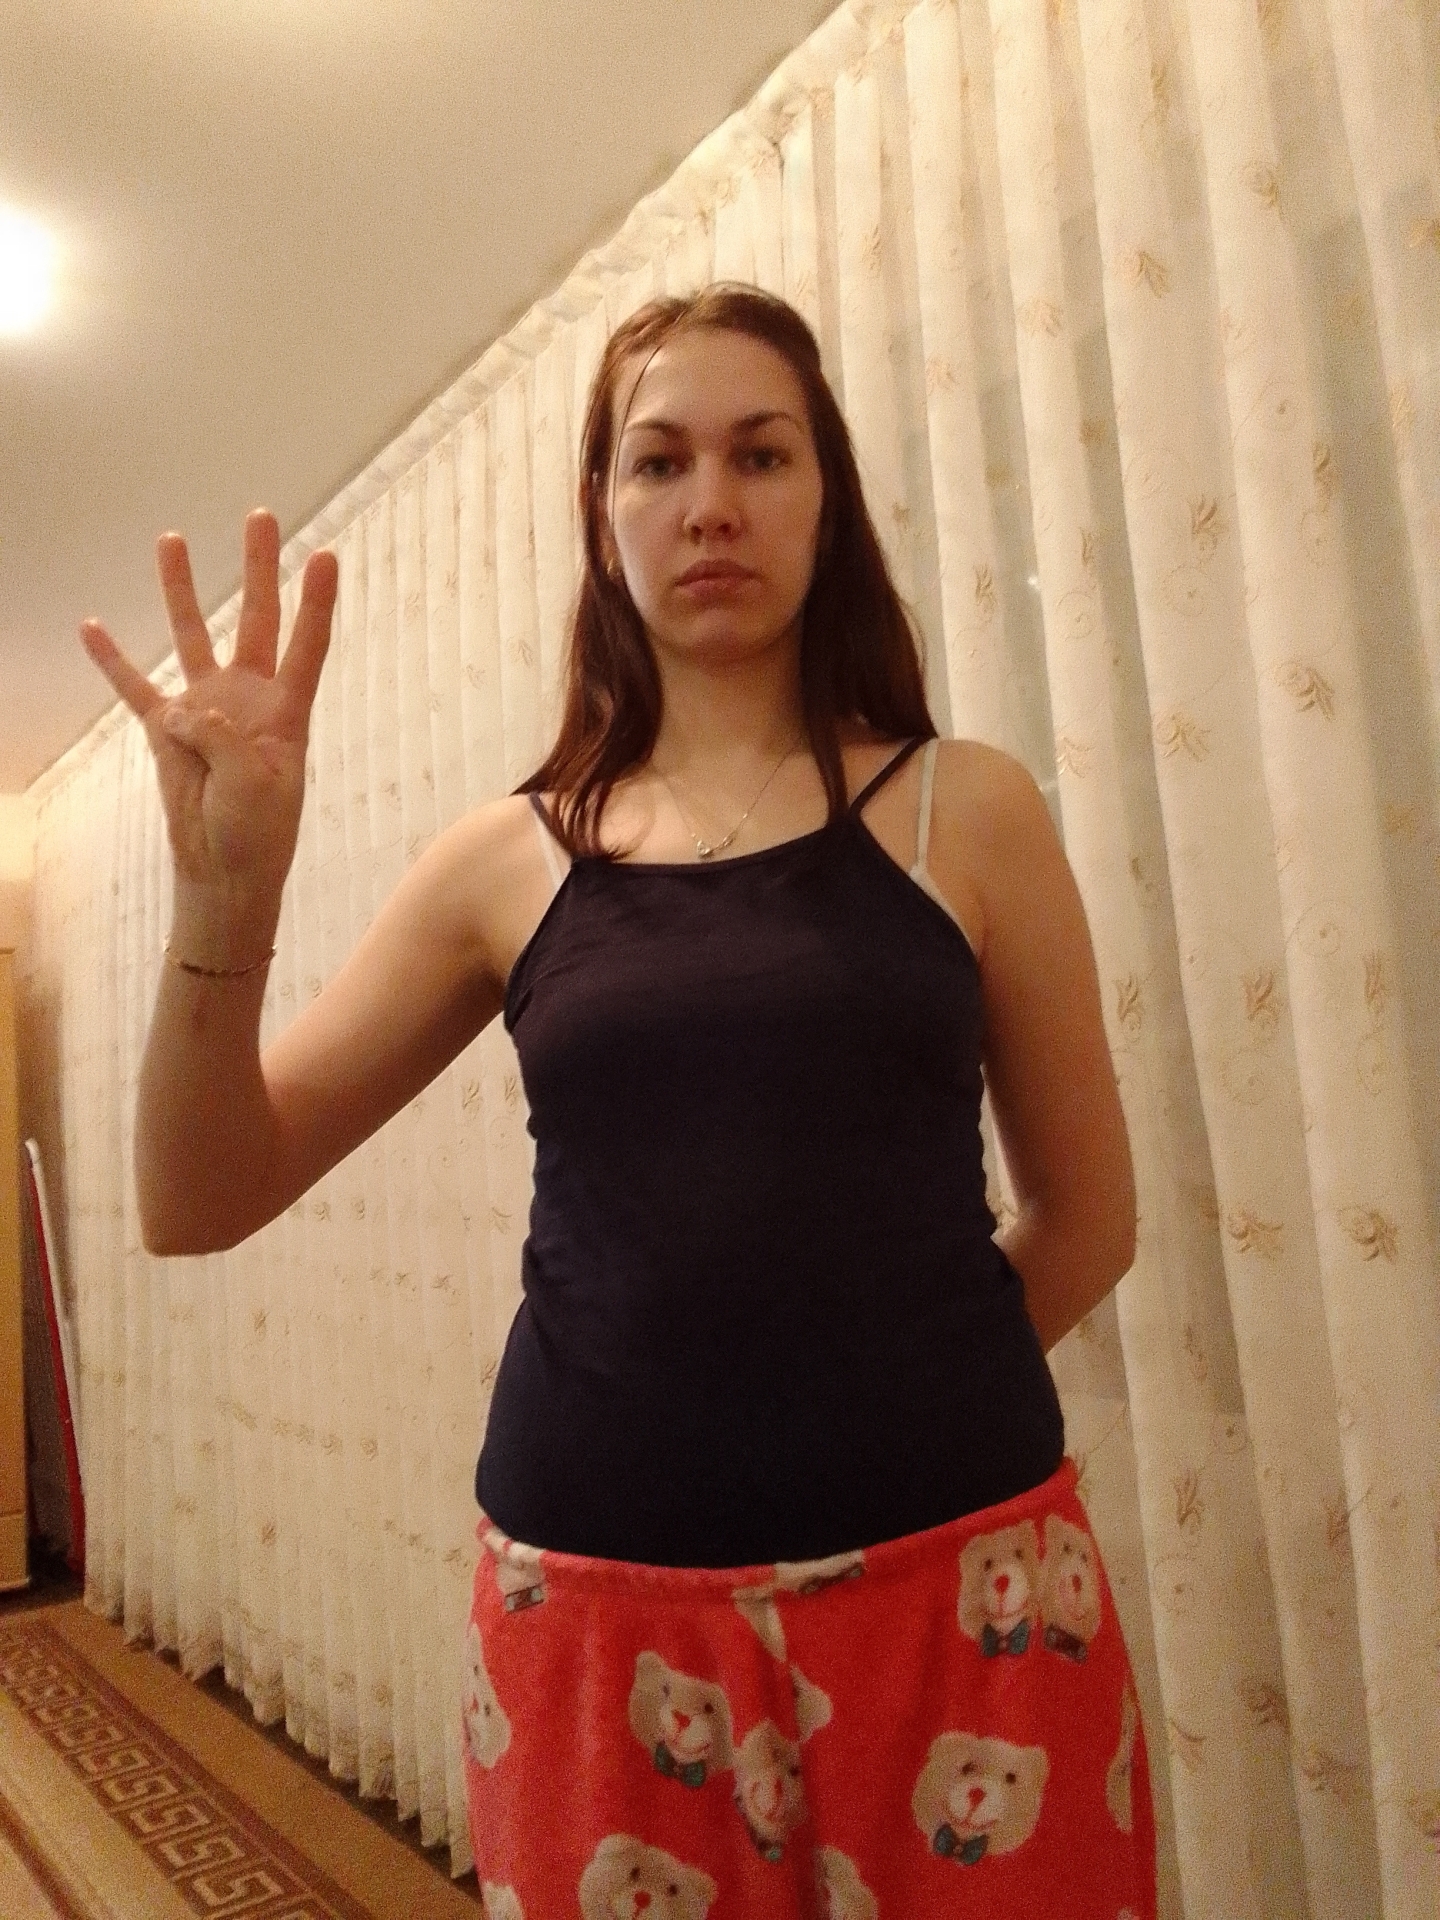
Label: noise